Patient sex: M
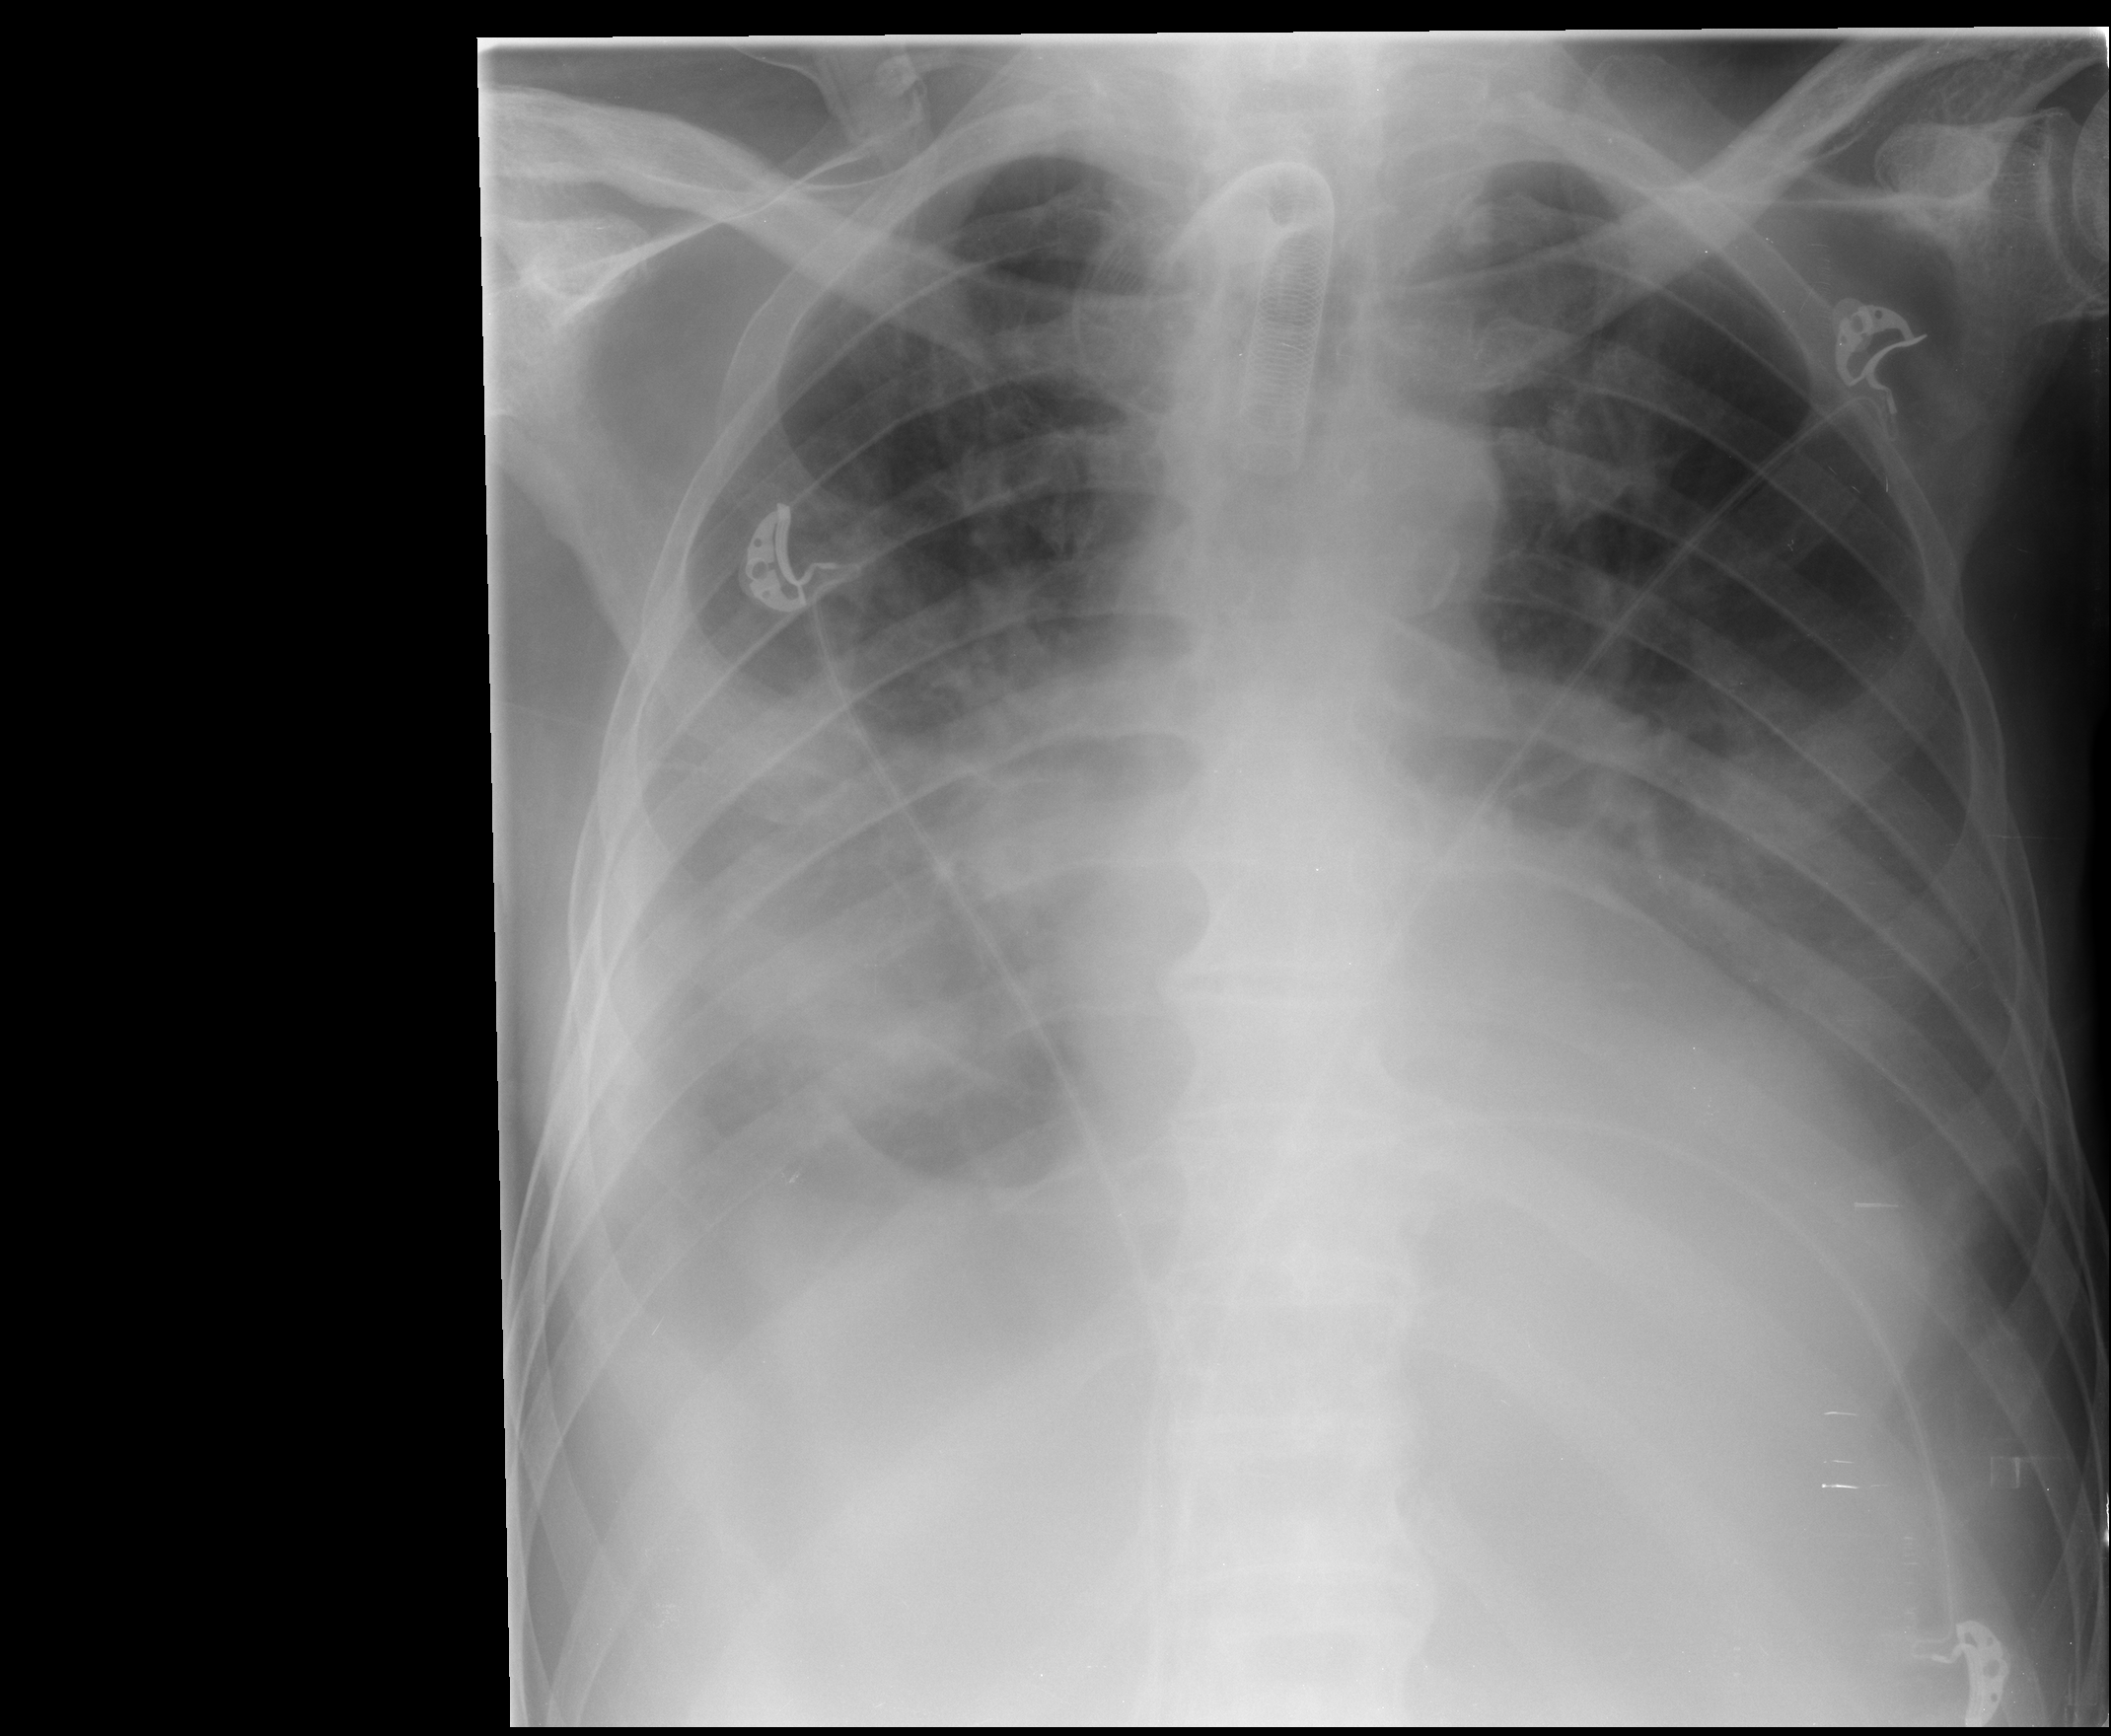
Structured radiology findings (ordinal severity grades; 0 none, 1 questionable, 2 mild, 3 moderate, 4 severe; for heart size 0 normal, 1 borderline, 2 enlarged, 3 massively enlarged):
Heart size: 2
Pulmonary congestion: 0
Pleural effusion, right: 3
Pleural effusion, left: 3
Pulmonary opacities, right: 2
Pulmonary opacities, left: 2
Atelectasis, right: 2
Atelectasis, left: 2